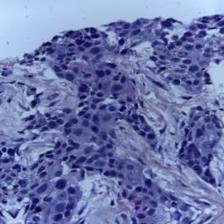
Diagnosis: OSCC